Question: I am creating a dashboard and wanted to add a Frame/ Border/ Signifier around a series of seperate charts to show they are related to each other. For the life of me I can't sort out how to do this.
An example would be the Cost Per Year section in the lower left
There are 4 gauges, and 4 bar charts. I am doing something similar, well, attempting to do something similar
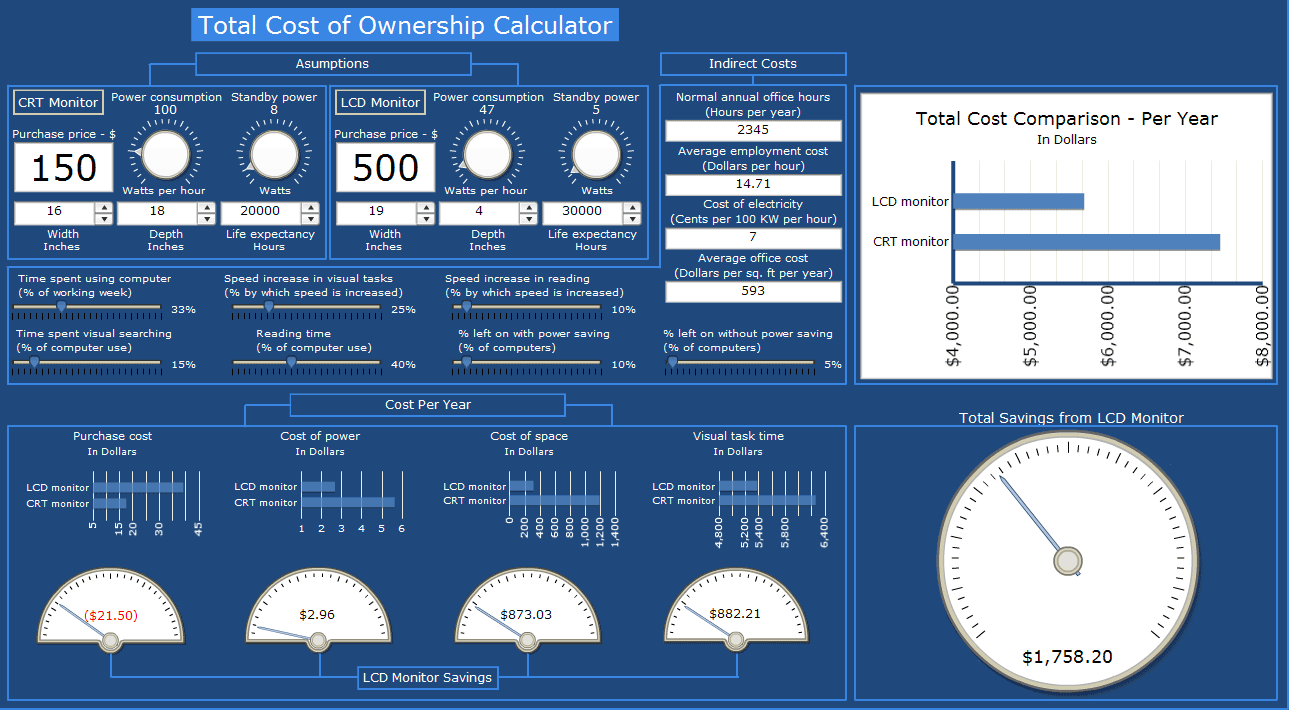
Answer: Use a rectangle, put your gauges, charts, etc inside the rectangle, then you can add text boxes, borders, background colours to the rectangle.
the rectangle can grow to contain what ever is in it